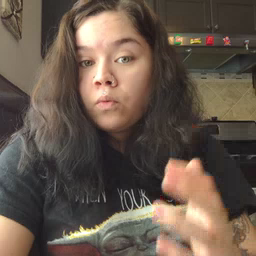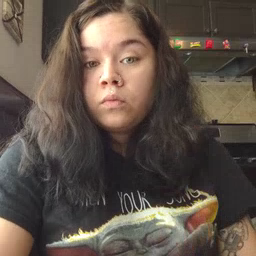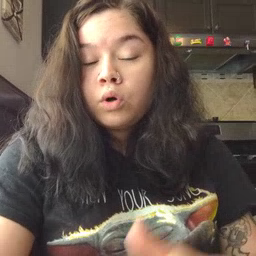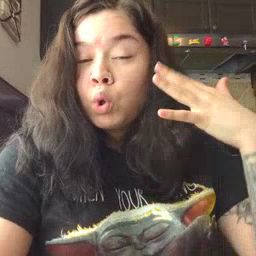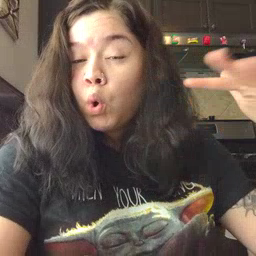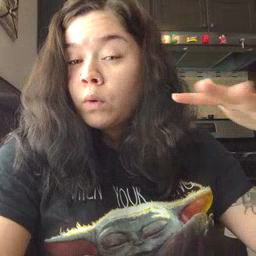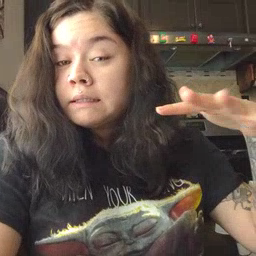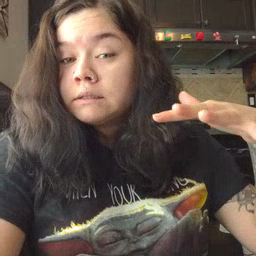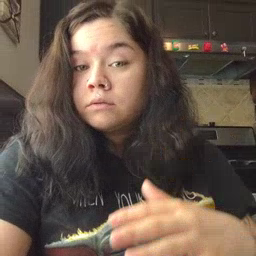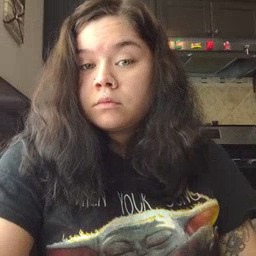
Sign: noisy